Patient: sex F, age 83
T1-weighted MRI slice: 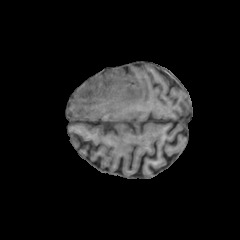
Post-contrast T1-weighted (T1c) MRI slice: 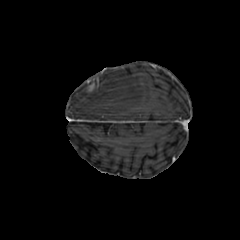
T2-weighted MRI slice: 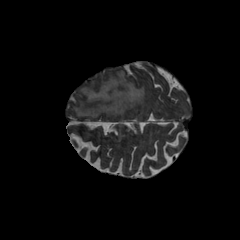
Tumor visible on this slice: yes
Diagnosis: Glioblastoma, IDH-wildtype
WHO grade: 4